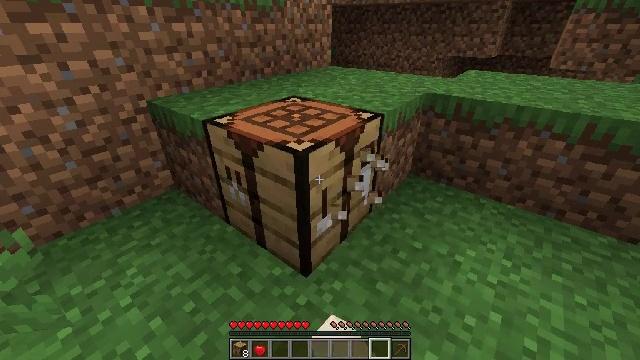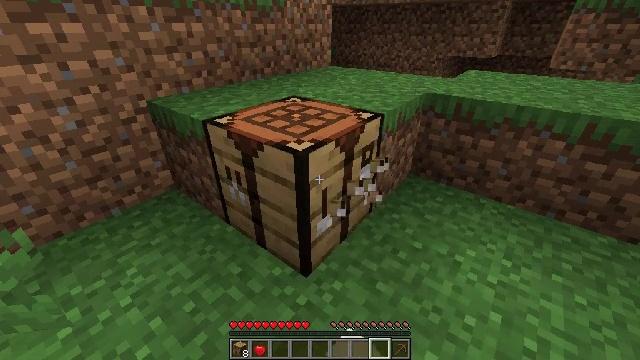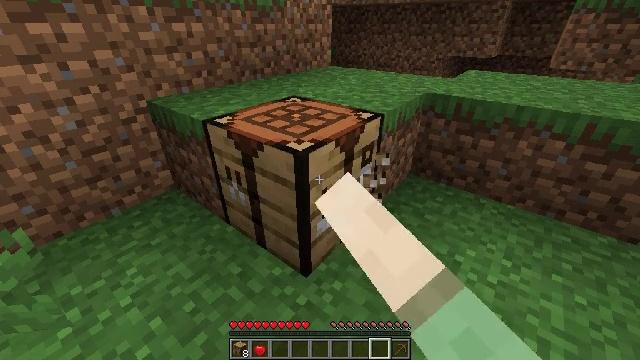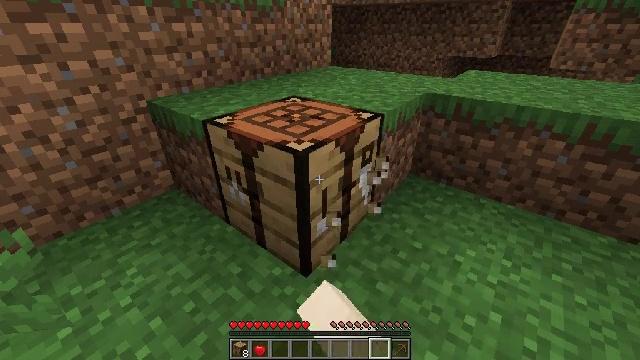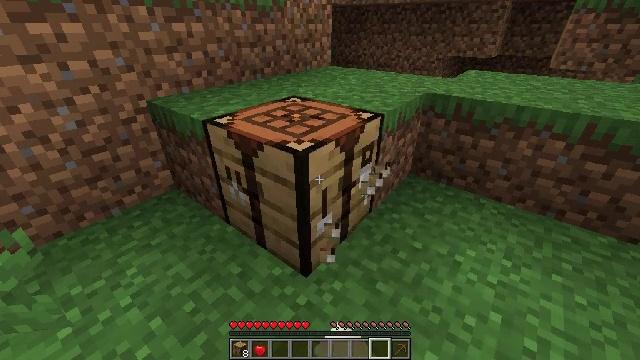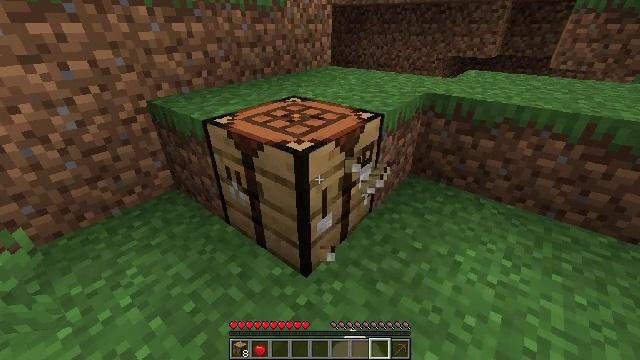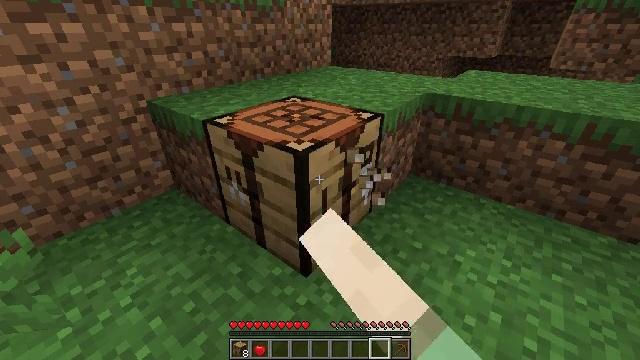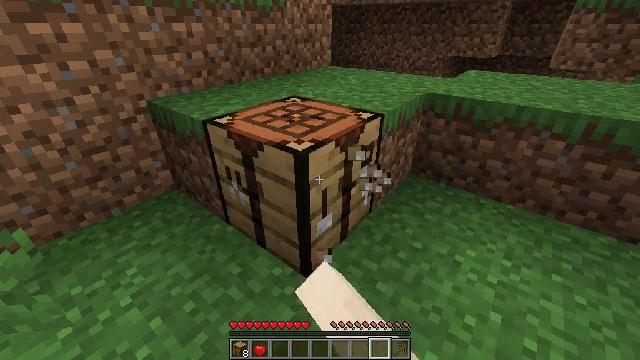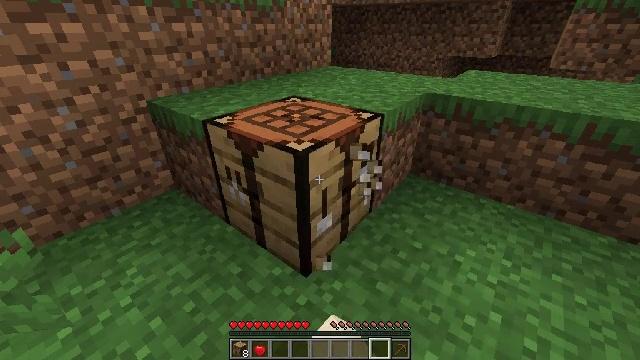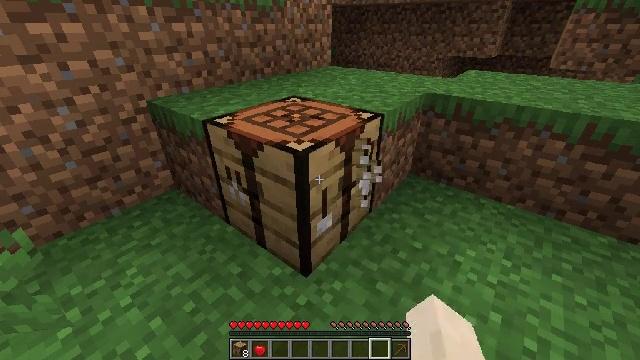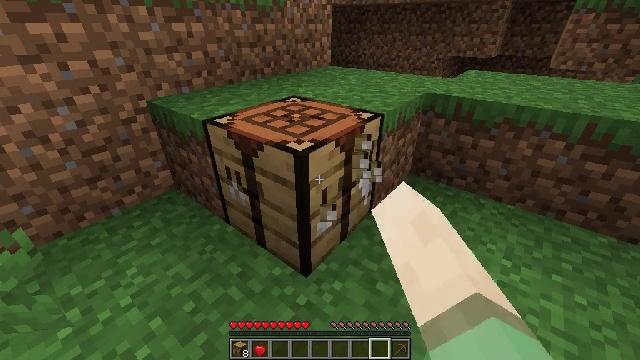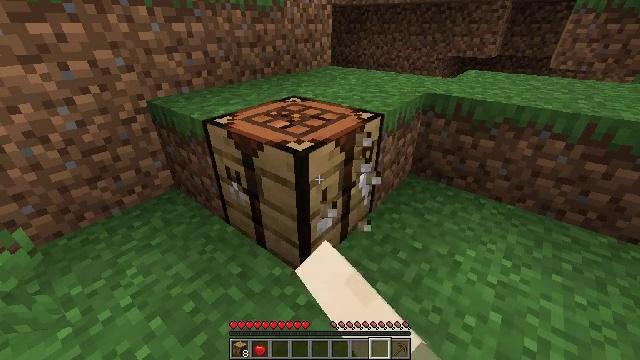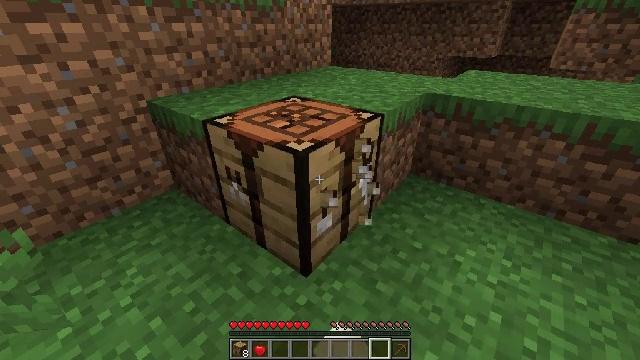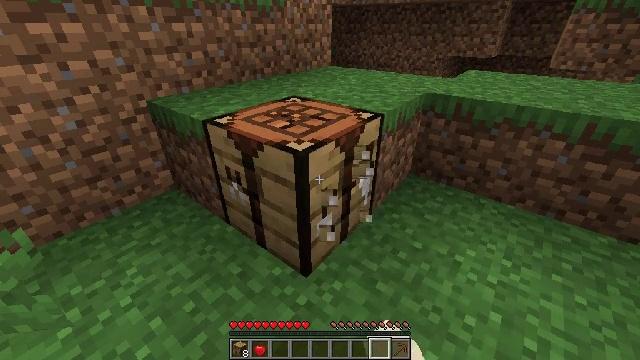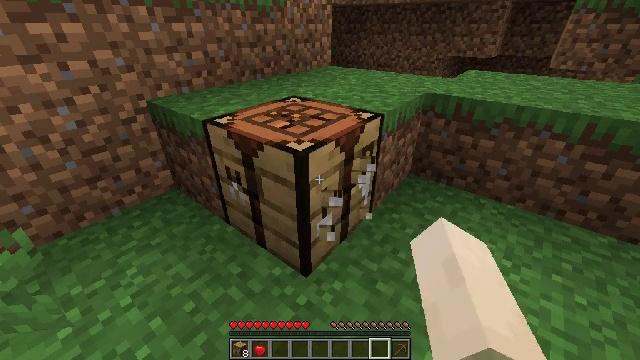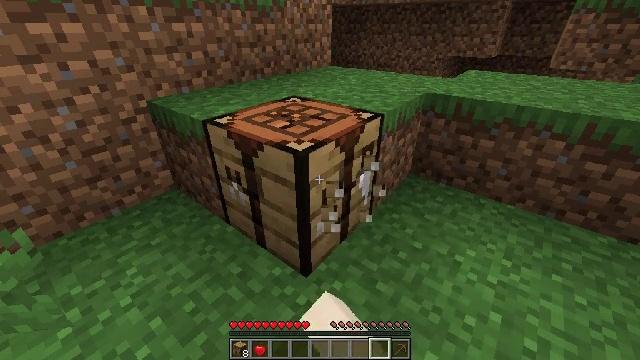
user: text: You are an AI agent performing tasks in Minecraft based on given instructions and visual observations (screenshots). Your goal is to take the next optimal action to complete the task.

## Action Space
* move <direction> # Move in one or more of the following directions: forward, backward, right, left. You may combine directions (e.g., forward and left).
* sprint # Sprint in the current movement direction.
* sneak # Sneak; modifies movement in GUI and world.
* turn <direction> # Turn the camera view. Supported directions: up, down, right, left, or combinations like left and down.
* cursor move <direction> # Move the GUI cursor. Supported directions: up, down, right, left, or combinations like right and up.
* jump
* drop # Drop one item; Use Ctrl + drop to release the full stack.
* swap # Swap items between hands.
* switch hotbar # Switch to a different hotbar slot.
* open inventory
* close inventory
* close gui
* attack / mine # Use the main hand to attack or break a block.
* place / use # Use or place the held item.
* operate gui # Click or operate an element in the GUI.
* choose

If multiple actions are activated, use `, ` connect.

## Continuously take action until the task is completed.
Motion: motion action
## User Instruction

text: Mine block crafting table.
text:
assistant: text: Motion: attack / mine
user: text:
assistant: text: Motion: attack / mine
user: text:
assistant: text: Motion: attack / mine
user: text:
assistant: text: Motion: attack / mine
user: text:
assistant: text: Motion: attack / mine
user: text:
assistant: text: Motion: attack / mine
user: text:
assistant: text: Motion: attack / mine
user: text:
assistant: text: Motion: attack / mine
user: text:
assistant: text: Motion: attack / mine
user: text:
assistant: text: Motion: attack / mine
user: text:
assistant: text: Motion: attack / mine
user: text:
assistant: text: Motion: attack / mine
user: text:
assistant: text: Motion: attack / mine
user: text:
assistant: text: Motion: attack / mine
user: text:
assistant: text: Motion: attack / mine
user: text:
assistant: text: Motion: attack / mine
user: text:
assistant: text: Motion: attack / mine
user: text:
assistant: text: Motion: attack / mine
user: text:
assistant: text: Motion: attack / mine
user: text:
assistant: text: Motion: attack / mine
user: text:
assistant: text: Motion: attack / mine
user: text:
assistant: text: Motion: attack / mine
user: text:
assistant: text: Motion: attack / mine
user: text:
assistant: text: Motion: attack / mine
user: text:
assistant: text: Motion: attack / mine
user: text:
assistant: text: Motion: attack / mine
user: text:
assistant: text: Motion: attack / mine
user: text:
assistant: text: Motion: attack / mine
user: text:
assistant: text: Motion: attack / mine
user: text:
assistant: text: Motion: attack / mine